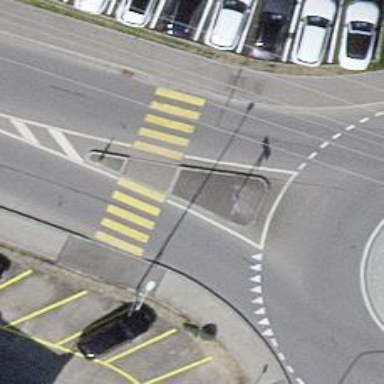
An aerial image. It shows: Uncontrolled crossing with zebra marking and crossing island.